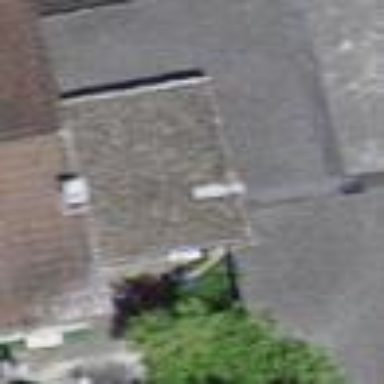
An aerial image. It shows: Garage building.